Field crop: maize
Growth stage: 2
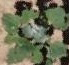
Species: chenopodium